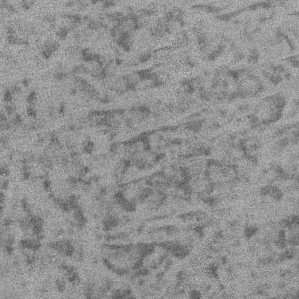
Label: frost